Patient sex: F
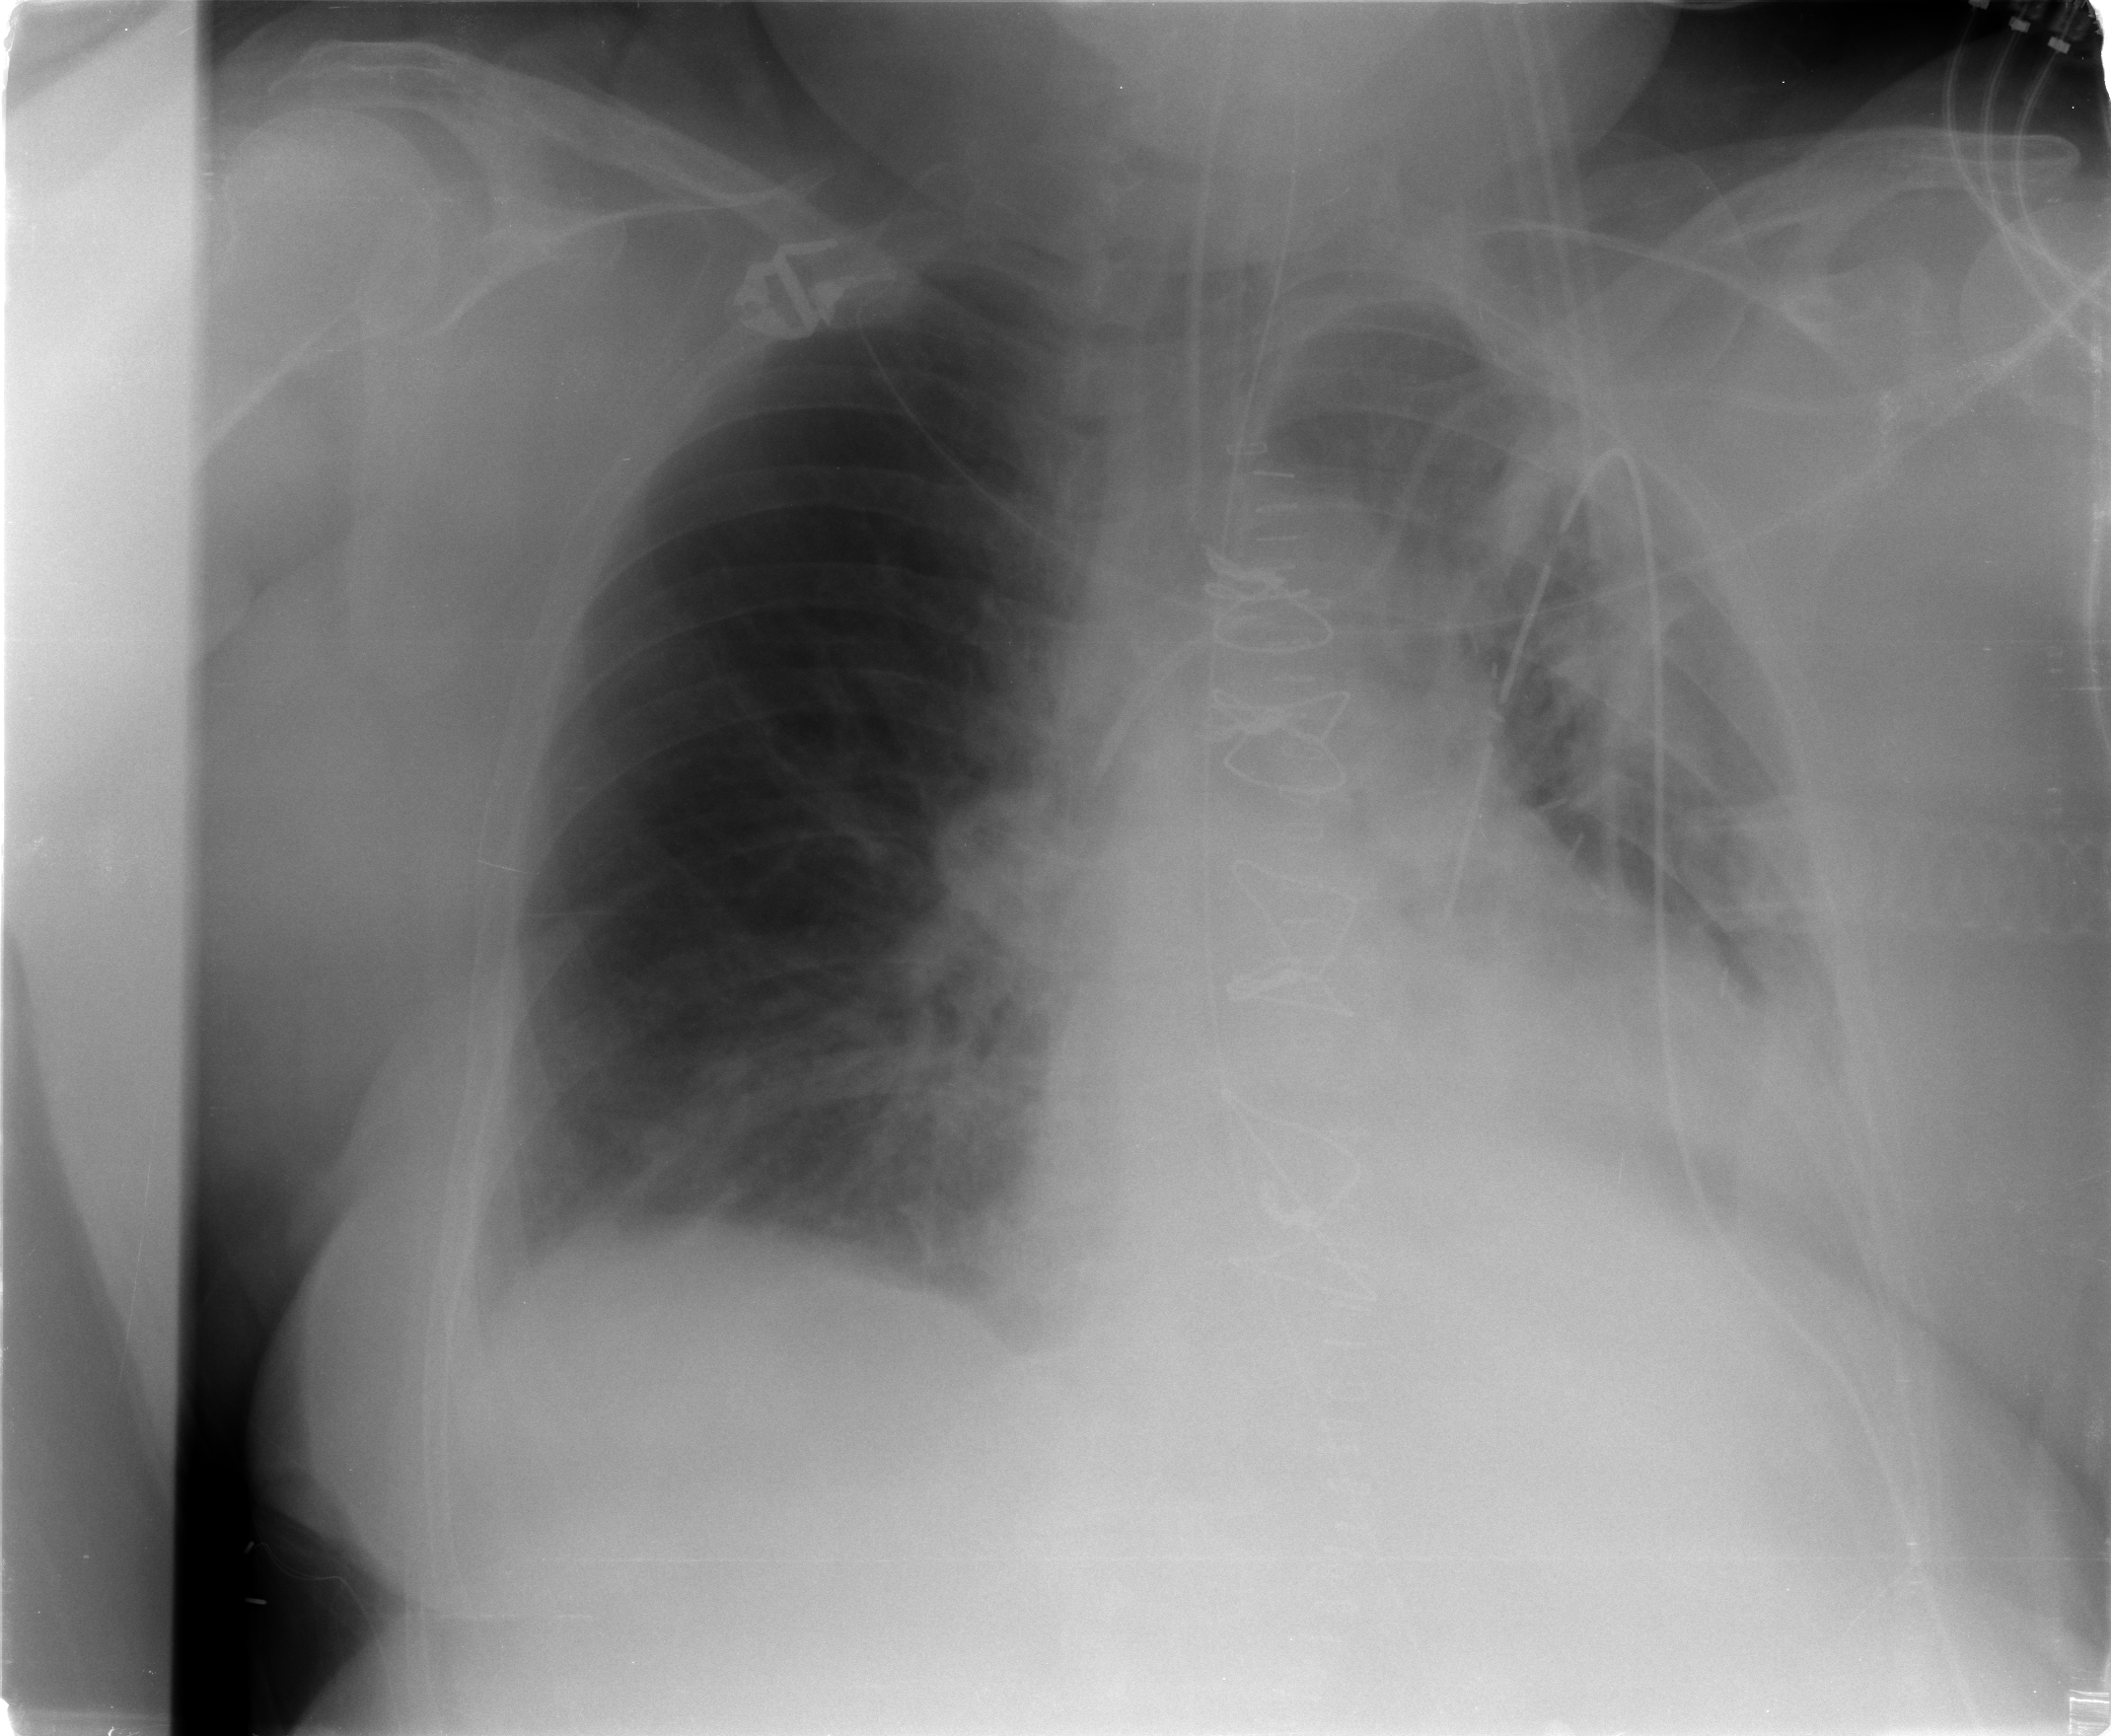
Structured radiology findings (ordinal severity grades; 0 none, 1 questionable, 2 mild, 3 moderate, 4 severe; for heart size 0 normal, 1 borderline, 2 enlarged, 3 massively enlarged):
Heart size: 2
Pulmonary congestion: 0
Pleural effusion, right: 2
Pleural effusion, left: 3
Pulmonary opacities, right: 1
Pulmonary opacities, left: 2
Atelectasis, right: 2
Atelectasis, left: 3